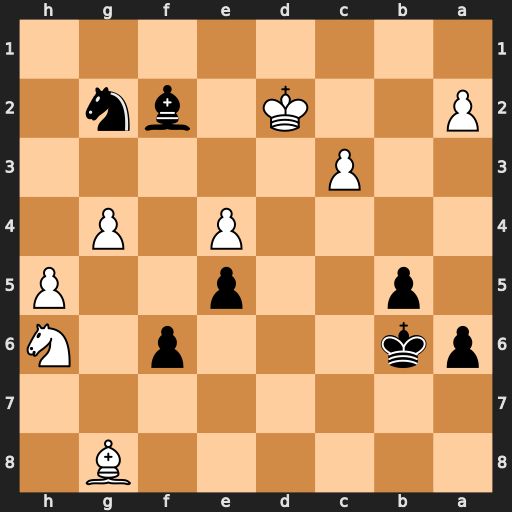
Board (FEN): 6B1/8/pk3p1N/1p2p2P/4P1P1/2P5/P2K1bn1/8
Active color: b
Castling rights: -
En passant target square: -
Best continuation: Be3+ Kd1 Bxh6